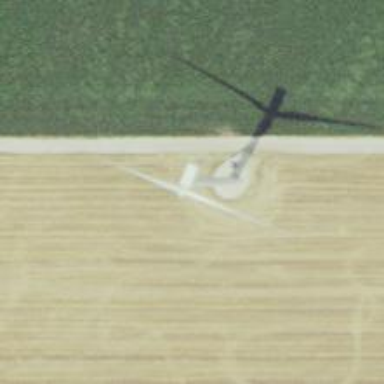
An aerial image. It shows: Wind generator powered by horizontal-axis wind turbine.